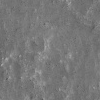
Atmospheric dust classification: not_dusty